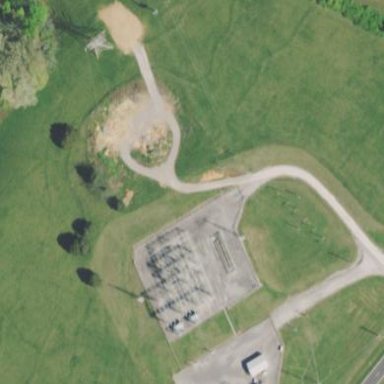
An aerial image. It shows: Distribution level power substation.